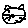
Label: cat